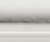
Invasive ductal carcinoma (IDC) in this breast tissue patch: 0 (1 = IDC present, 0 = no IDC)